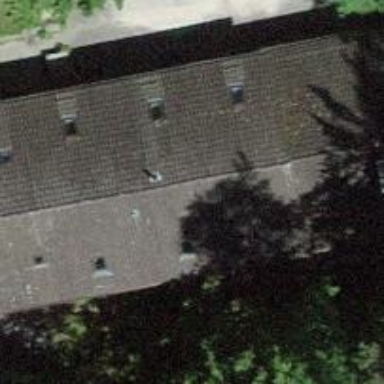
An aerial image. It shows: Community centre.